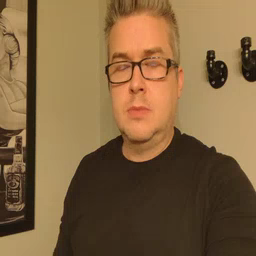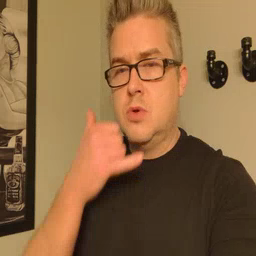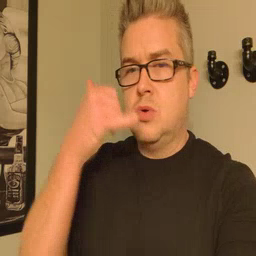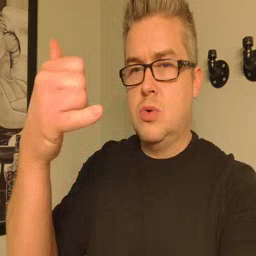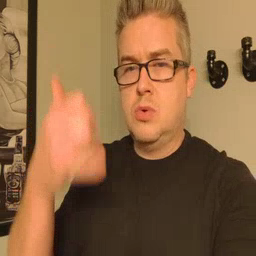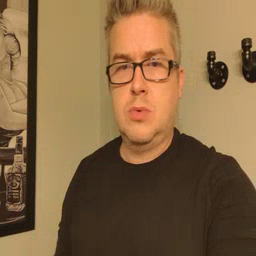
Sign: callonphone